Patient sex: F
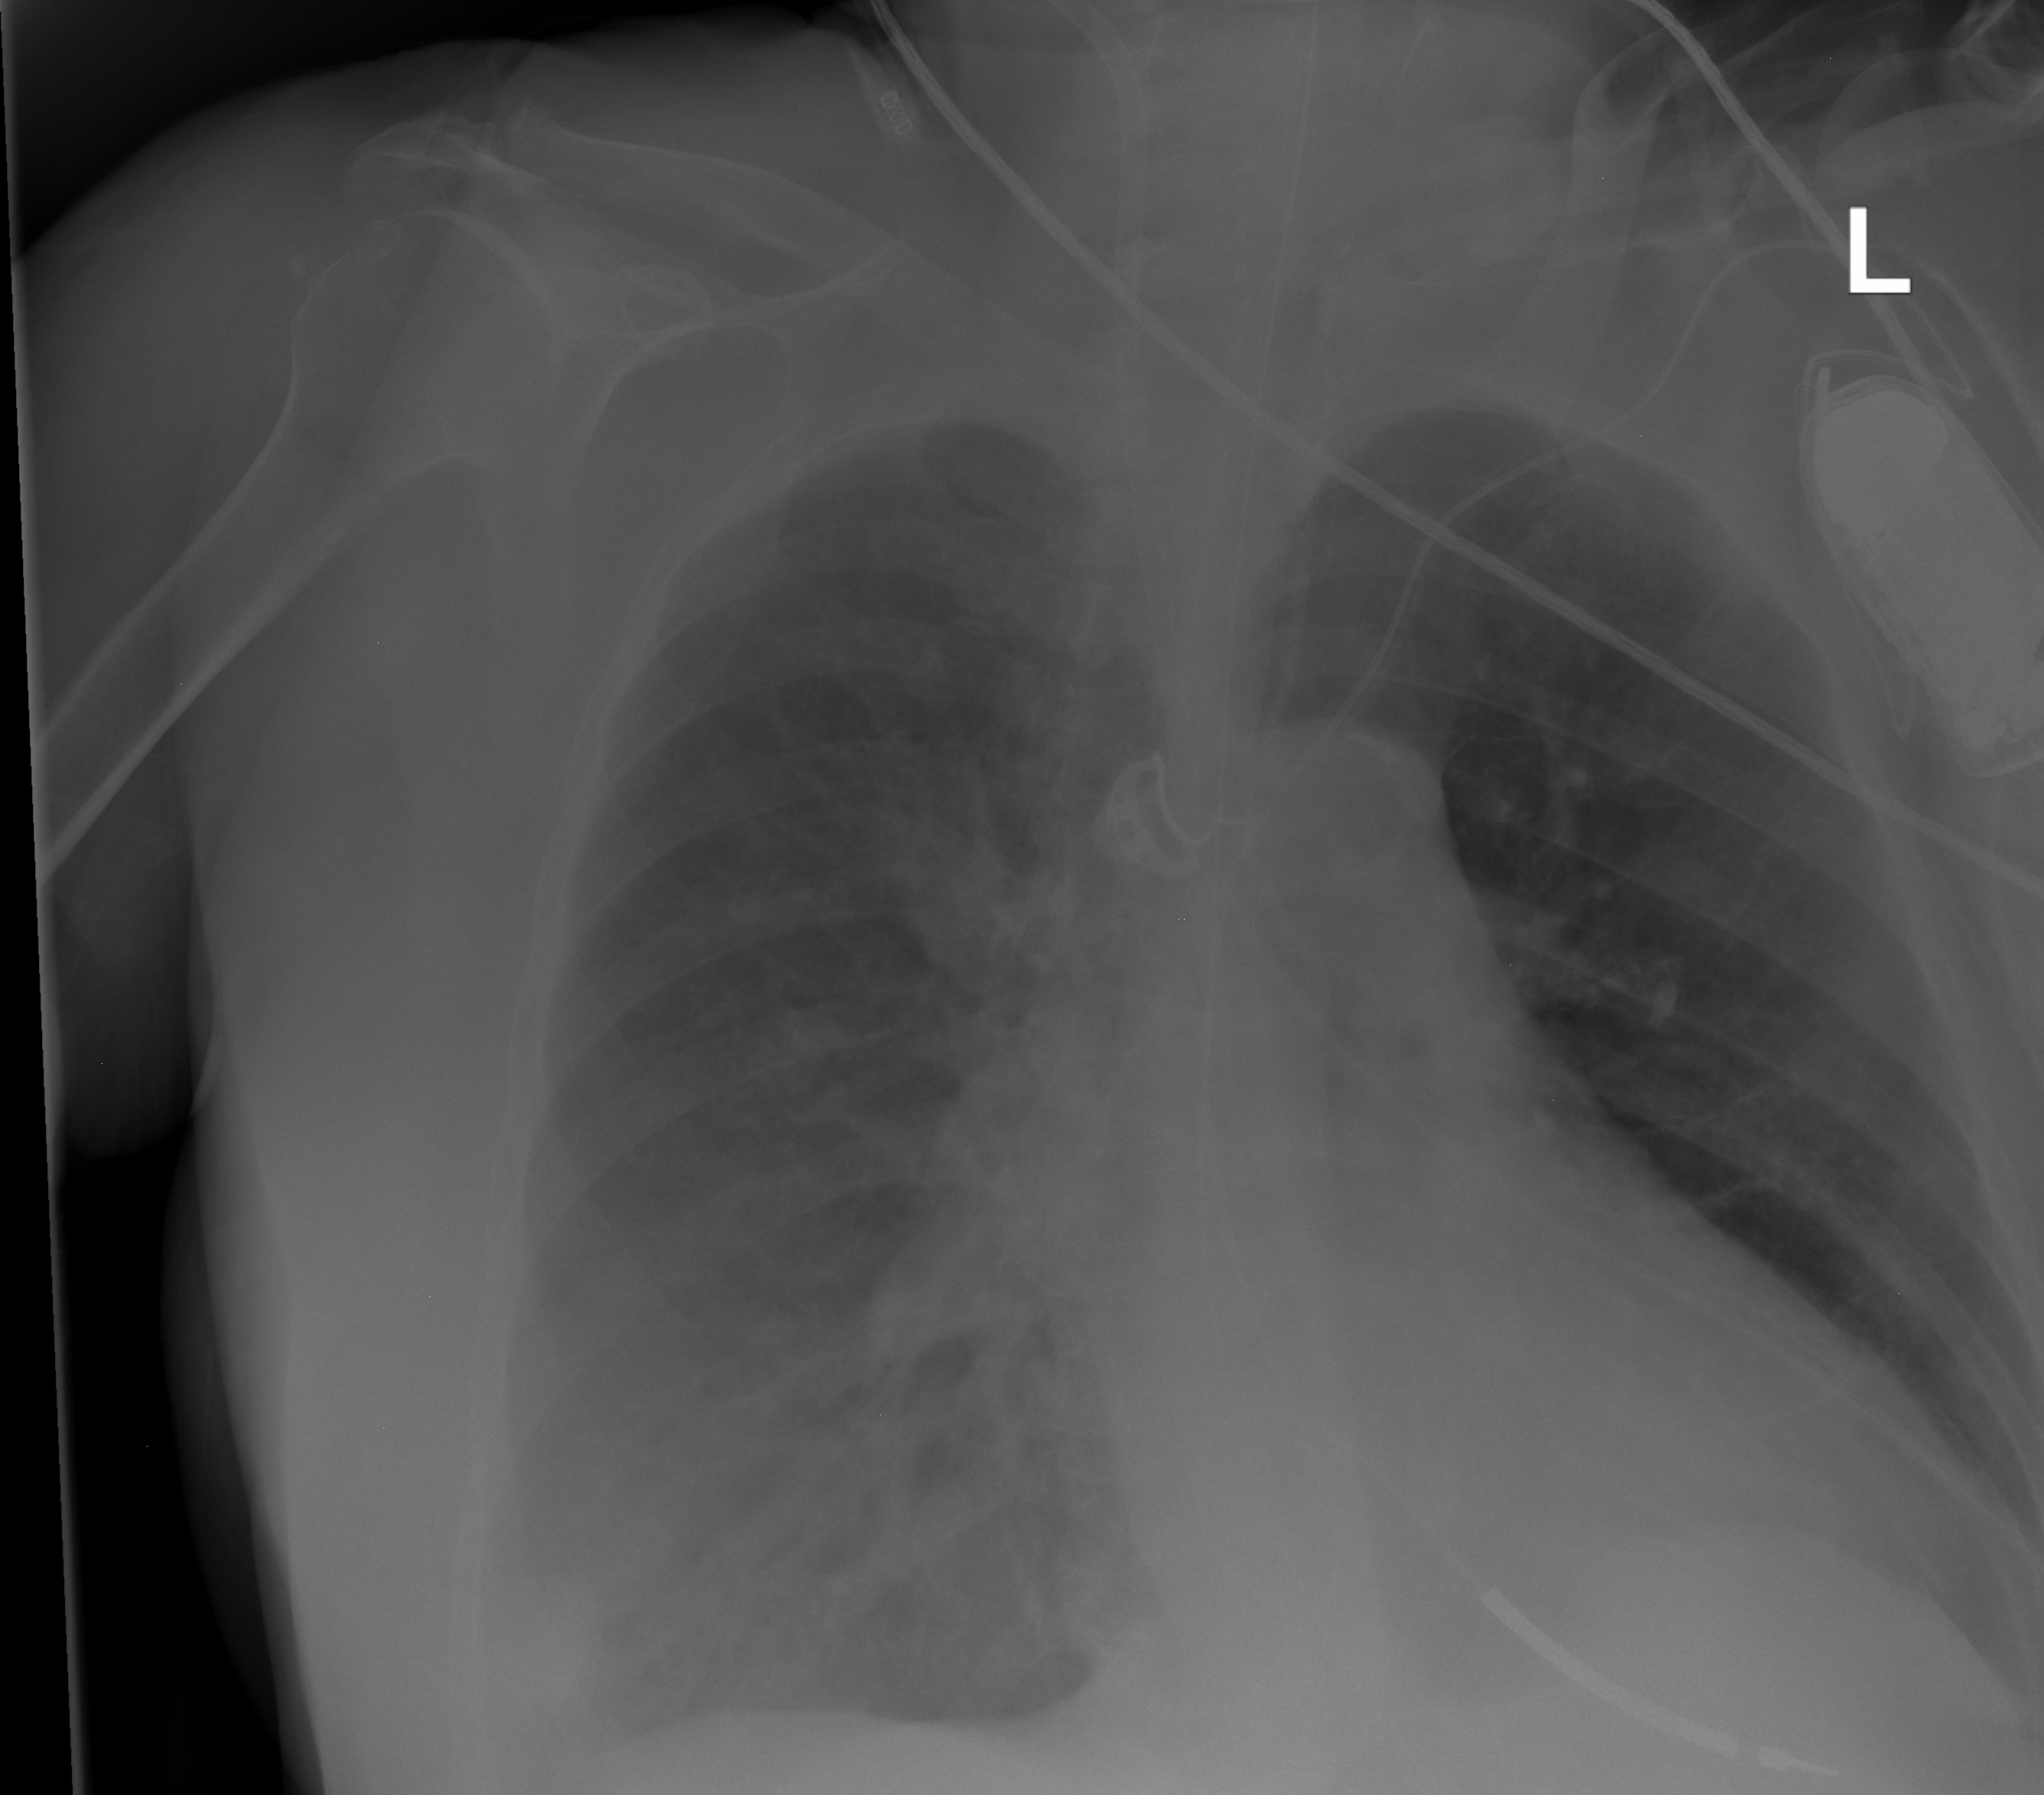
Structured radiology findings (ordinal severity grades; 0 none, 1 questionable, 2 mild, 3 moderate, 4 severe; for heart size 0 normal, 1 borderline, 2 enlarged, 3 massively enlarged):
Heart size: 2
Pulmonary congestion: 0
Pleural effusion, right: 2
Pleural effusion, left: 0
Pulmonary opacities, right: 2
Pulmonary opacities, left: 0
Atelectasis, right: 2
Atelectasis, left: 2